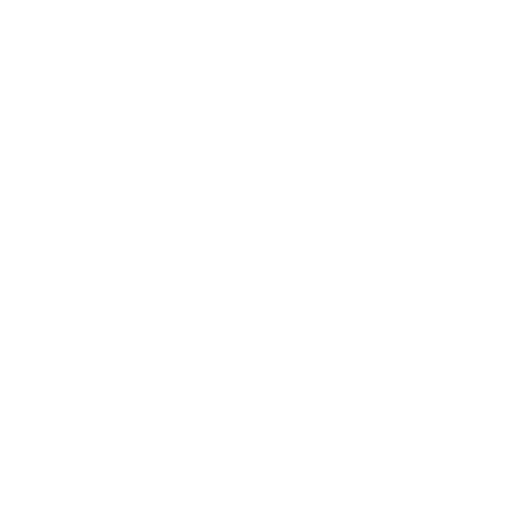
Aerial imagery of ridge(s) in Nevada named Yucca Crest containing shrub and grassland